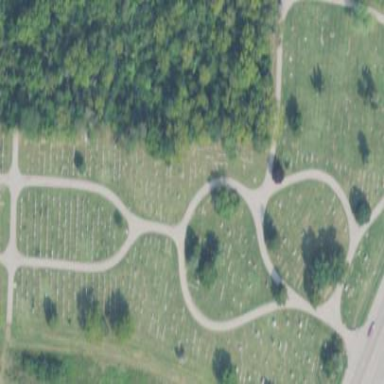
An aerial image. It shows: Cemetery.